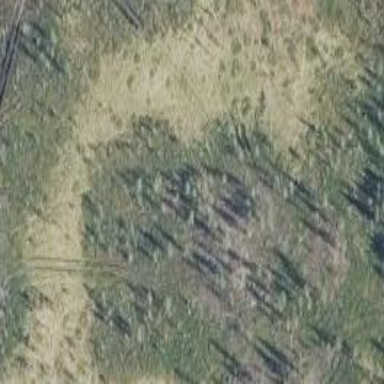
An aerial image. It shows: Forest area.